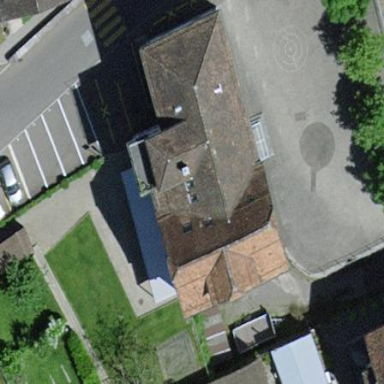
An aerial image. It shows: School building serving as kindergarten.